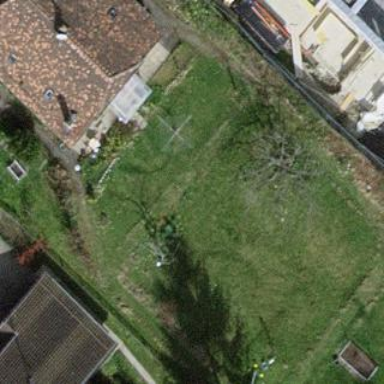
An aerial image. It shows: Garden surrounded by fence.